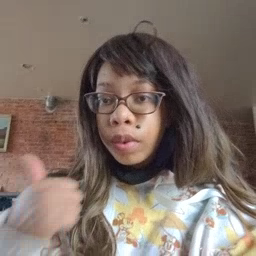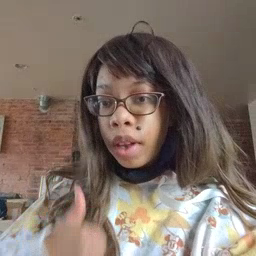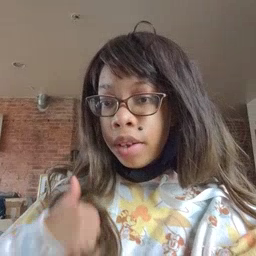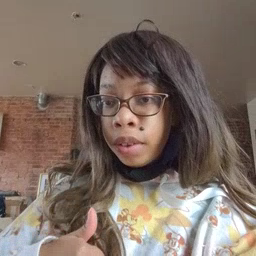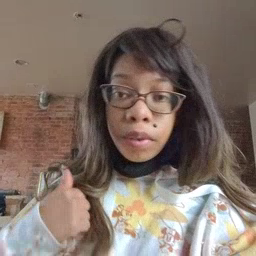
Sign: bath